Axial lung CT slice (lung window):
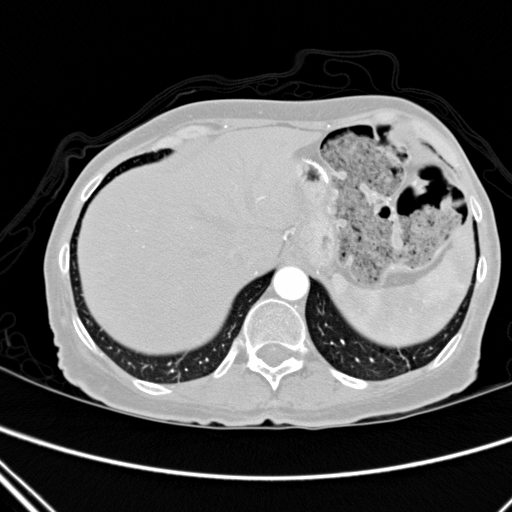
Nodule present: no